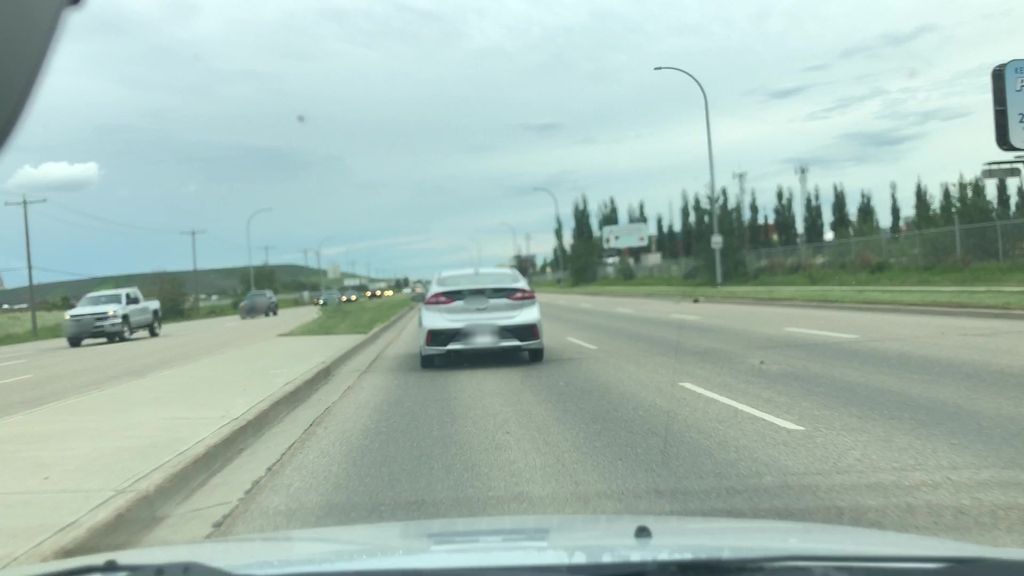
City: edmonton